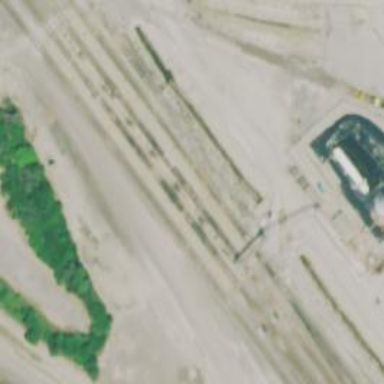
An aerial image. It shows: Railway fuel facility.